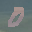
Label: 0